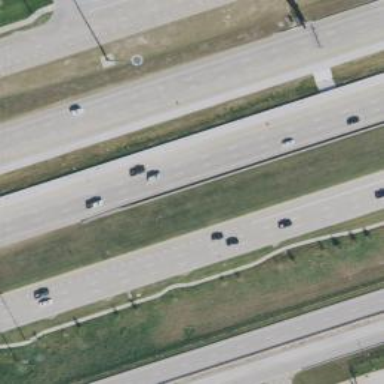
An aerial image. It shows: Secondary road with frontage road alongside.